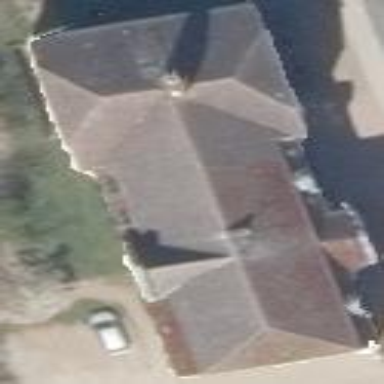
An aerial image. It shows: School building with half-hipped roof shape.